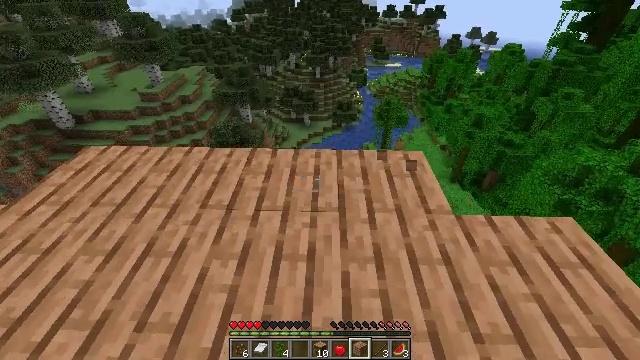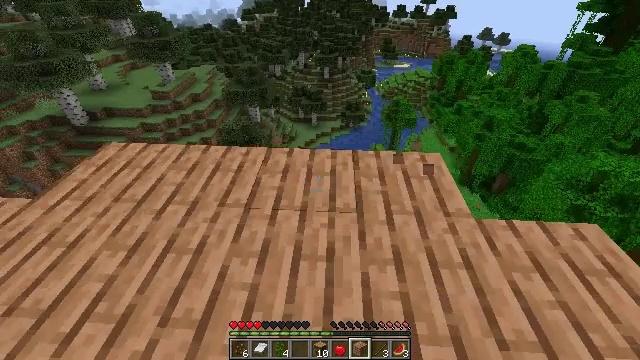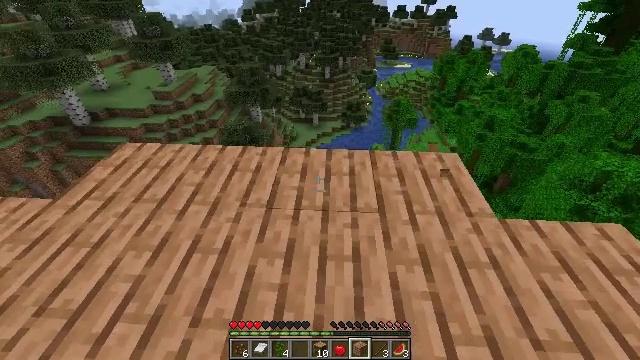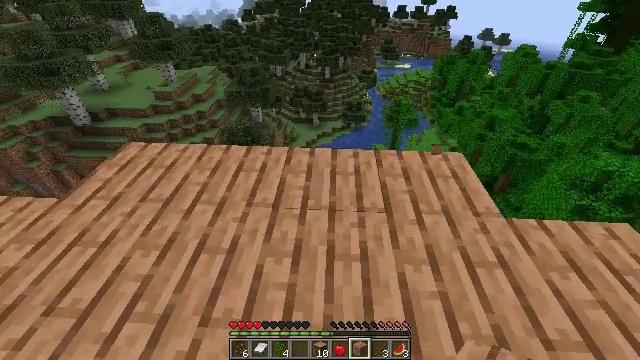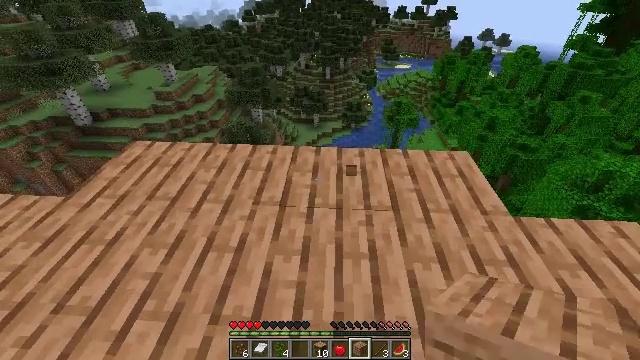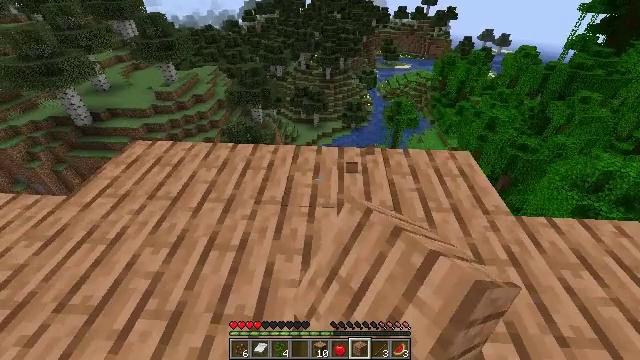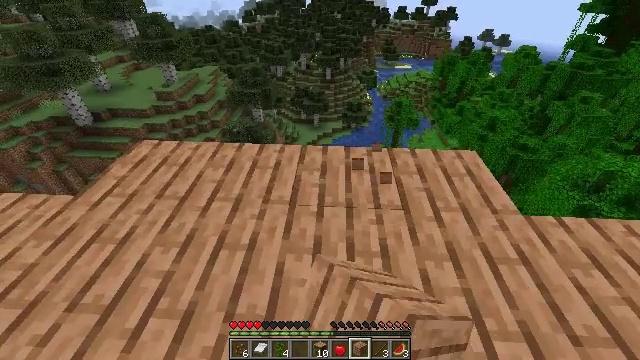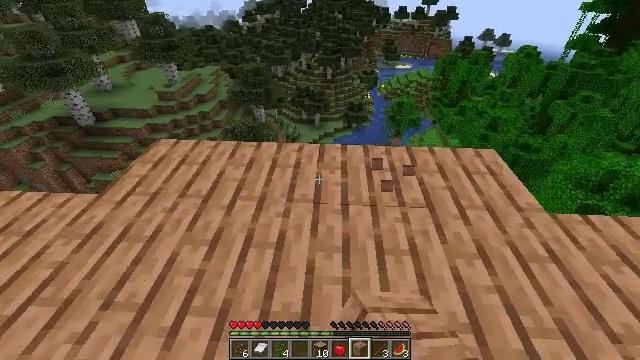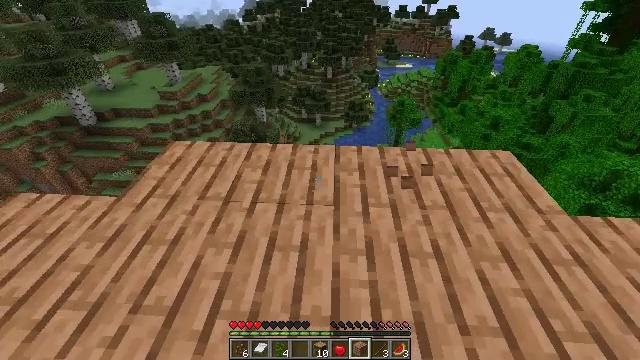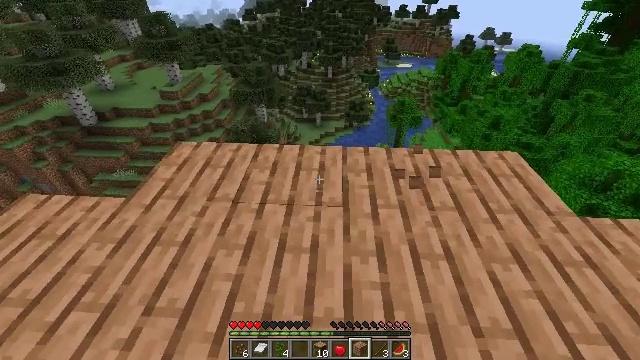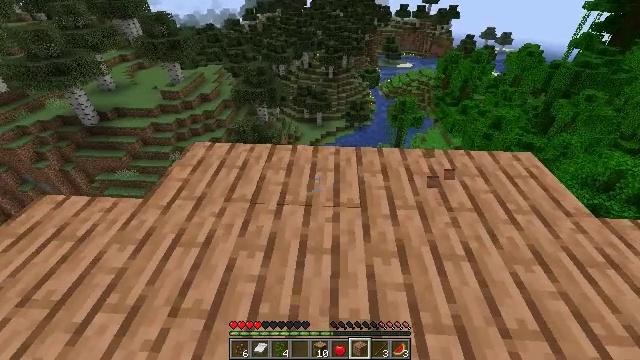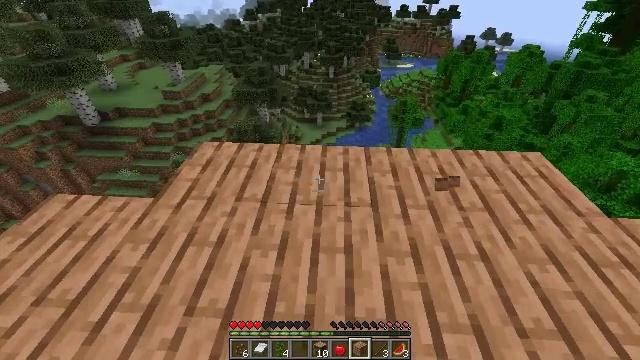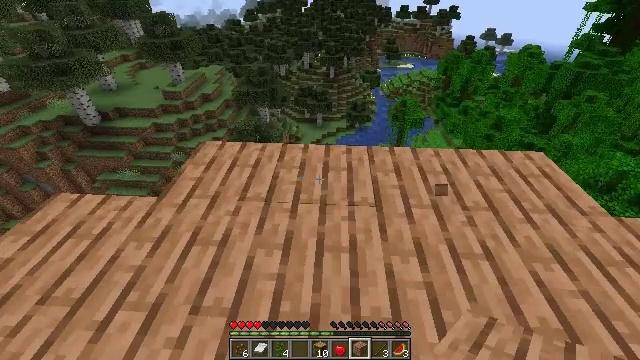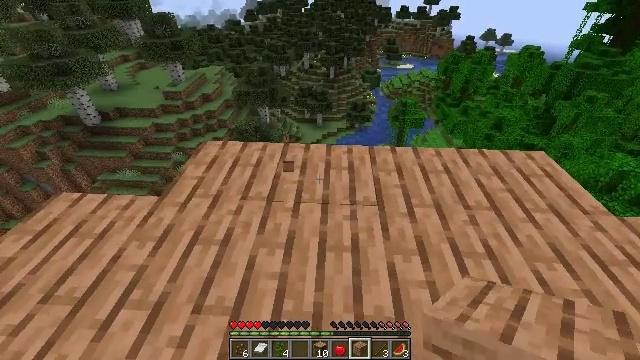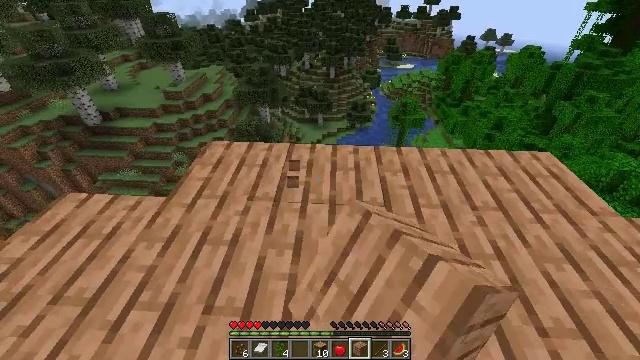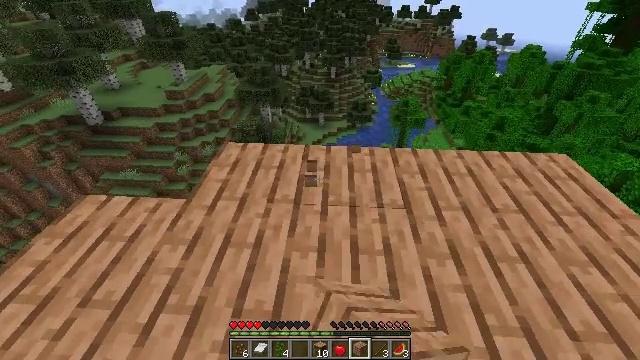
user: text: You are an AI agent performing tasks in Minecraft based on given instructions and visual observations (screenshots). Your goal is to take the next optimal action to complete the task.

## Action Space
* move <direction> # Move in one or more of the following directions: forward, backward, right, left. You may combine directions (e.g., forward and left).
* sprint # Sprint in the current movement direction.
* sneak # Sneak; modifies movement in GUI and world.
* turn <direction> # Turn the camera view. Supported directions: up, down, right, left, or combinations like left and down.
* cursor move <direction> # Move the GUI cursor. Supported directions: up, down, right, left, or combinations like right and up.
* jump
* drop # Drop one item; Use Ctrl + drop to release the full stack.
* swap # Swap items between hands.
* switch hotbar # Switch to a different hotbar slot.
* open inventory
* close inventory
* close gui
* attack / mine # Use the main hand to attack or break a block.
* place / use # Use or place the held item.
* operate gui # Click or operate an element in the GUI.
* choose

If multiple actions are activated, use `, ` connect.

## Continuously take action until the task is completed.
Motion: motion action
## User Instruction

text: Attack the jungle planks to collect them.
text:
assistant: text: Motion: move left, turn left
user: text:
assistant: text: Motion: no_op
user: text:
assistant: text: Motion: no_op
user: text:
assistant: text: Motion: attack / mine
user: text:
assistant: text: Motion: attack / mine
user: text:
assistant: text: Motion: move left, attack / mine
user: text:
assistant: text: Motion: move left, attack / mine
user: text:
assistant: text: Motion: move left
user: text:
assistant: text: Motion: move left
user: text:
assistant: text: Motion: no_op
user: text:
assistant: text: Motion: no_op
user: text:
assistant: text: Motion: no_op
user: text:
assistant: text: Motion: attack / mine
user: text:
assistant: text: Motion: move left, attack / mine
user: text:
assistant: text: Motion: move left, attack / mine
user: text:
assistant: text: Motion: move left
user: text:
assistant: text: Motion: move left
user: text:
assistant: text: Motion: turn left
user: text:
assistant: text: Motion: turn left
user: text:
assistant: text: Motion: no_op
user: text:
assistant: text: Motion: no_op
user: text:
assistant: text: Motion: attack / mine
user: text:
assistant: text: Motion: turn right, attack / mine
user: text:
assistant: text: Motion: turn right
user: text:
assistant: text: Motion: turn right
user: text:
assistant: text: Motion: move forward, turn right and up
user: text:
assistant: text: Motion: move forward, turn right and up
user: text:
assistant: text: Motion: move forward, turn right and up
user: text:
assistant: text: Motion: move forward, turn right and up
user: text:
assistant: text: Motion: move forward, sprint, turn up